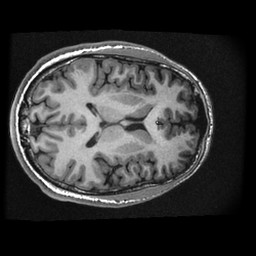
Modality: T1w
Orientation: axial
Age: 23
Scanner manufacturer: ge
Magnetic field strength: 3 T
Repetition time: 0.008232 s
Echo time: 0.003108 s